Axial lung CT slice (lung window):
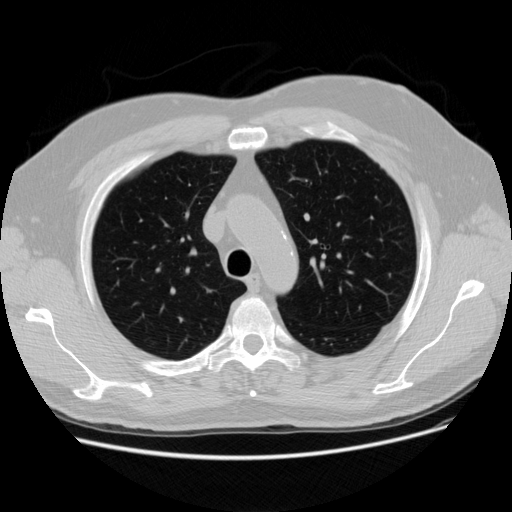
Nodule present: no